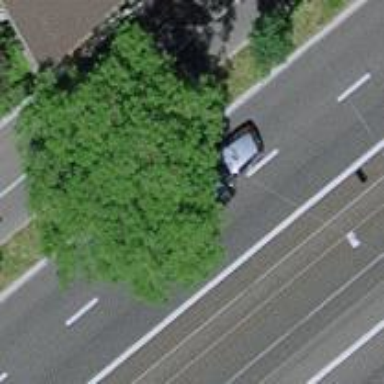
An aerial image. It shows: Avenue of trees.